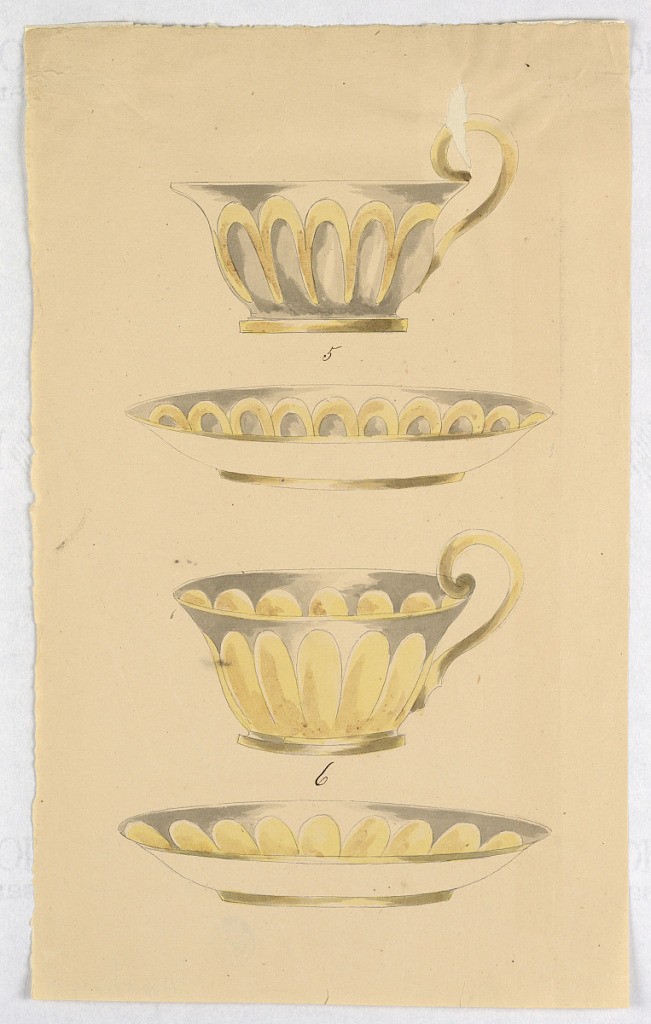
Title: Sample Sheet, Two Designs for Cups and Saucers
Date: ca. 1825
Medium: Brush and gray, yellow, brown watercolor on cream paper
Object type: Drawing
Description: Two designs for cups and saucers probably made of cut glass, opal, hyalite. Arranged in a vertical row showing a cup at top, a saucer below, the number "5" inscribed in pen and black ink in the interval between. Second design for a cup and saucer below with the number "6" inscribed in pen and black ink in the interval between. The cup handles are at right. The decoration of the upper designs consists of gray ovoids framed in gold. The decoration of the lower designs consists of gold ovoids with a gray border and no frames.